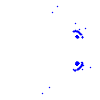
Particle: electron